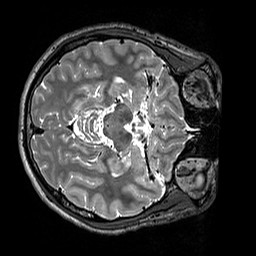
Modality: T2w
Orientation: axial
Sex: male
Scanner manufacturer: siemens
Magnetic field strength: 3 T
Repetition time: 3.2 s
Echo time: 0.409 s